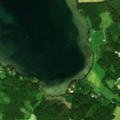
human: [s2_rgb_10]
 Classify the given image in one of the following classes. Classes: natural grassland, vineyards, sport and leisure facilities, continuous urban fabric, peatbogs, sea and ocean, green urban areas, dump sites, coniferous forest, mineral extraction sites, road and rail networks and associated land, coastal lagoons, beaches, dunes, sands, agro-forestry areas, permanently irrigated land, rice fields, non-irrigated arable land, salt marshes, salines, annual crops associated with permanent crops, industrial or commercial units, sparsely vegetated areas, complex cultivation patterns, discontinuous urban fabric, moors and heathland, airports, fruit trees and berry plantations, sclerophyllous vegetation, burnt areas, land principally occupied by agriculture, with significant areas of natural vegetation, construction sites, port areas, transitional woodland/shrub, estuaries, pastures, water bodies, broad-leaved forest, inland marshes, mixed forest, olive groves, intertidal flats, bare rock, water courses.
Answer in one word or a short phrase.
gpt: land principally occupied by agriculture, with significant areas of natural vegetation, coniferous forest, mixed forest, water bodies